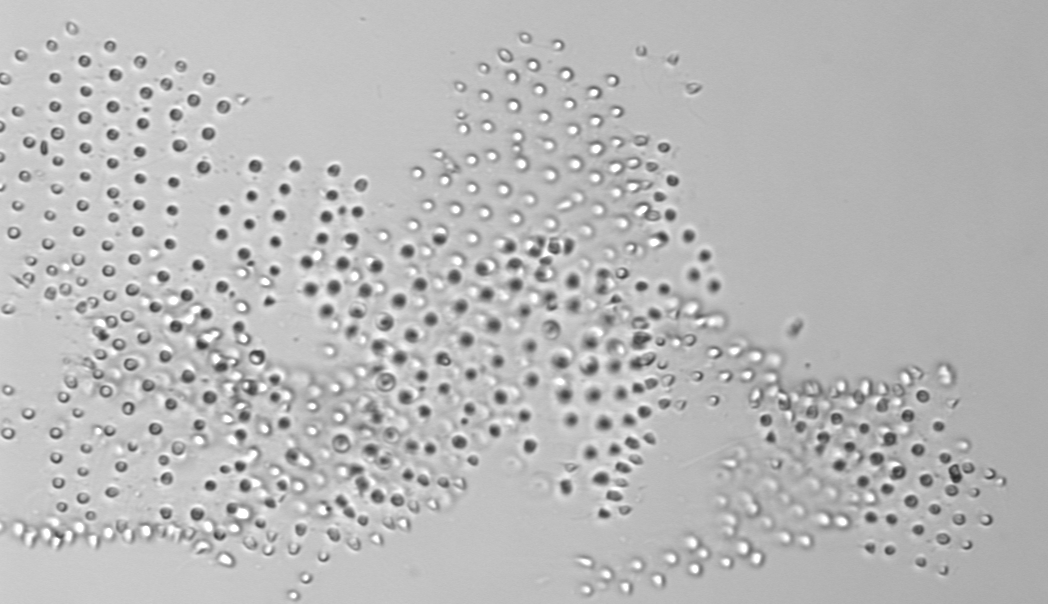
Label: Parvicorbicula_socialis